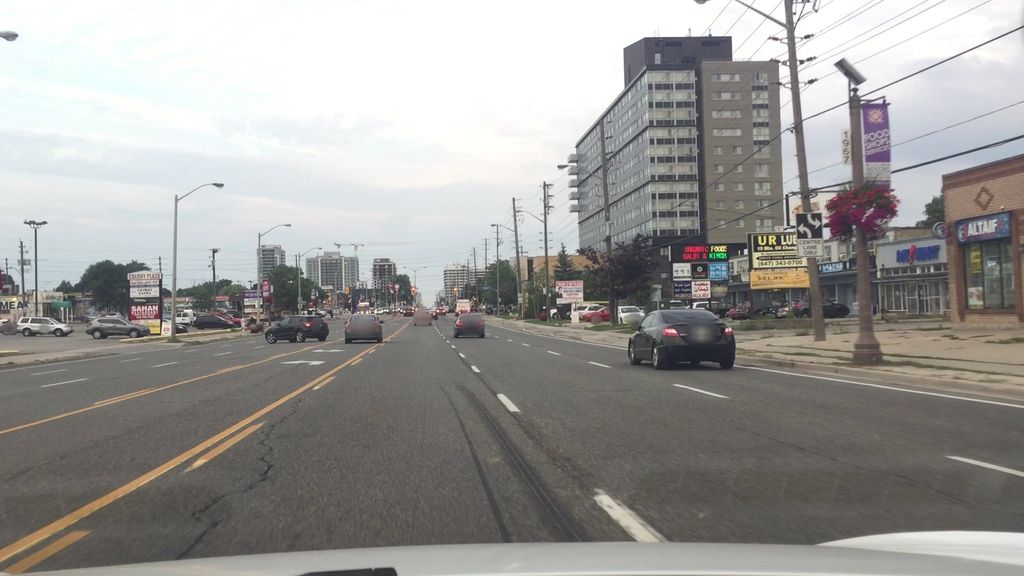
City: toronto